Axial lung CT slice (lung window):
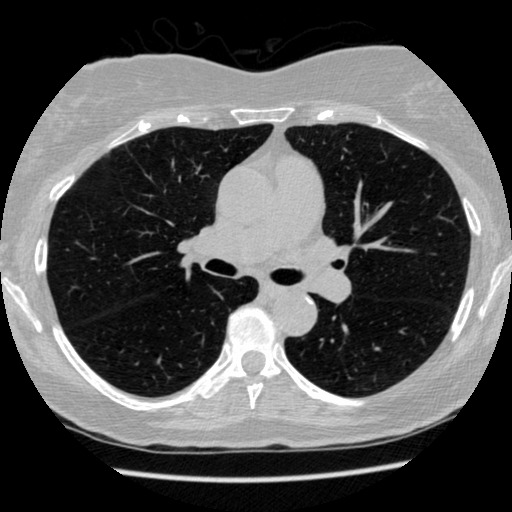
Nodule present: no